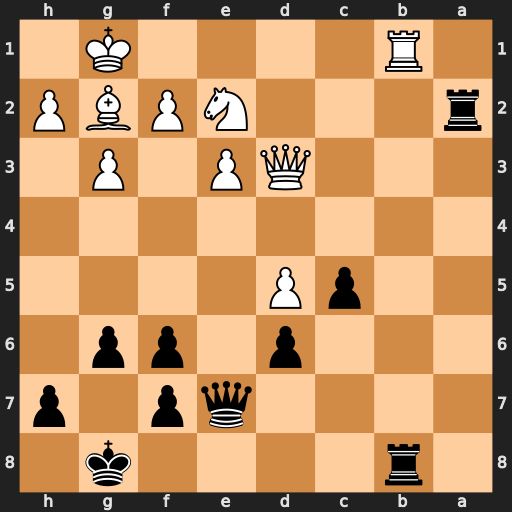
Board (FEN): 1r4k1/4qp1p/3p1pp1/2pP4/8/3QP1P1/r3NPBP/1R4K1
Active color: b
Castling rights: -
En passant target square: -
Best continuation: Rxb1+ Qxb1 Rxe2 Bf1 Rd2